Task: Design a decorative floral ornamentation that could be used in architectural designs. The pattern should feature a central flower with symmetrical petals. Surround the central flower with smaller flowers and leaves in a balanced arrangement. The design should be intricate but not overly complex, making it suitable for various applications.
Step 1844:
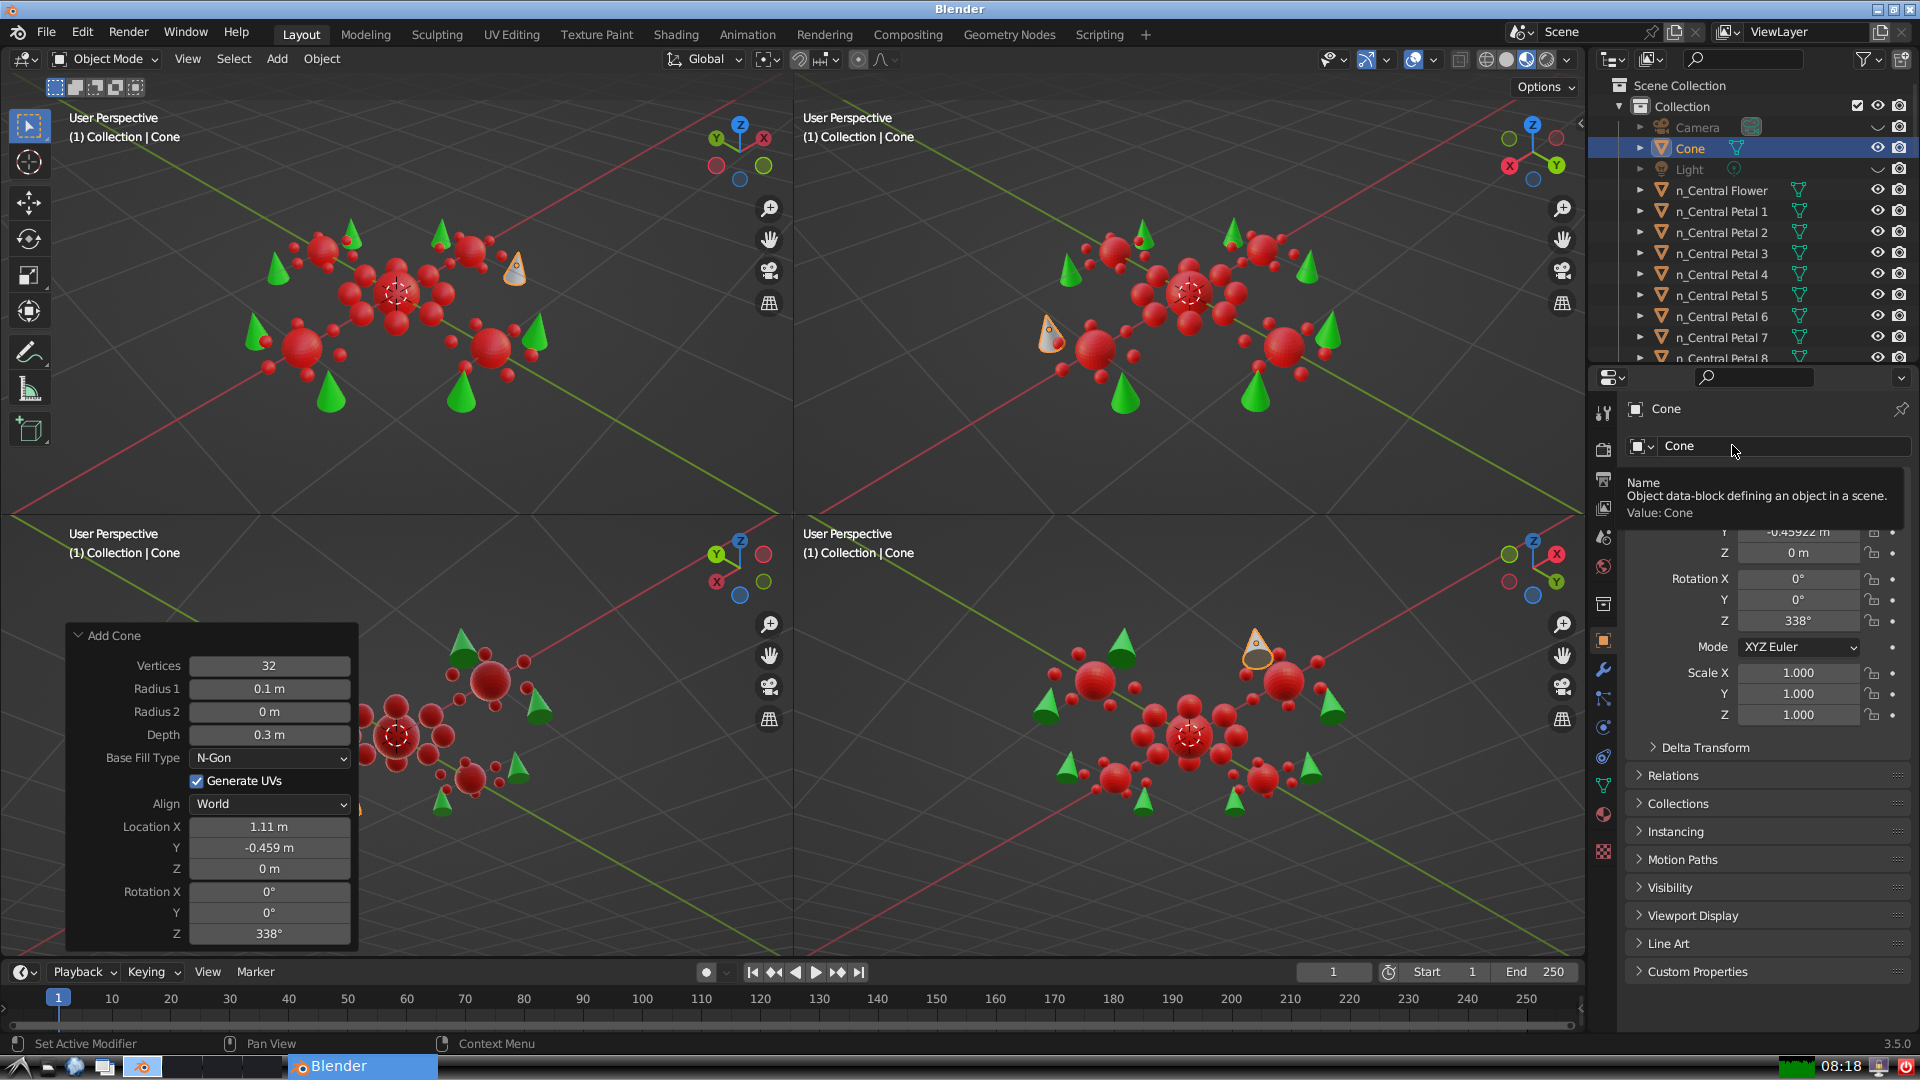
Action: click: no